Field crop: tomato
Growth stage: 1
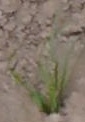
Species: cyperus